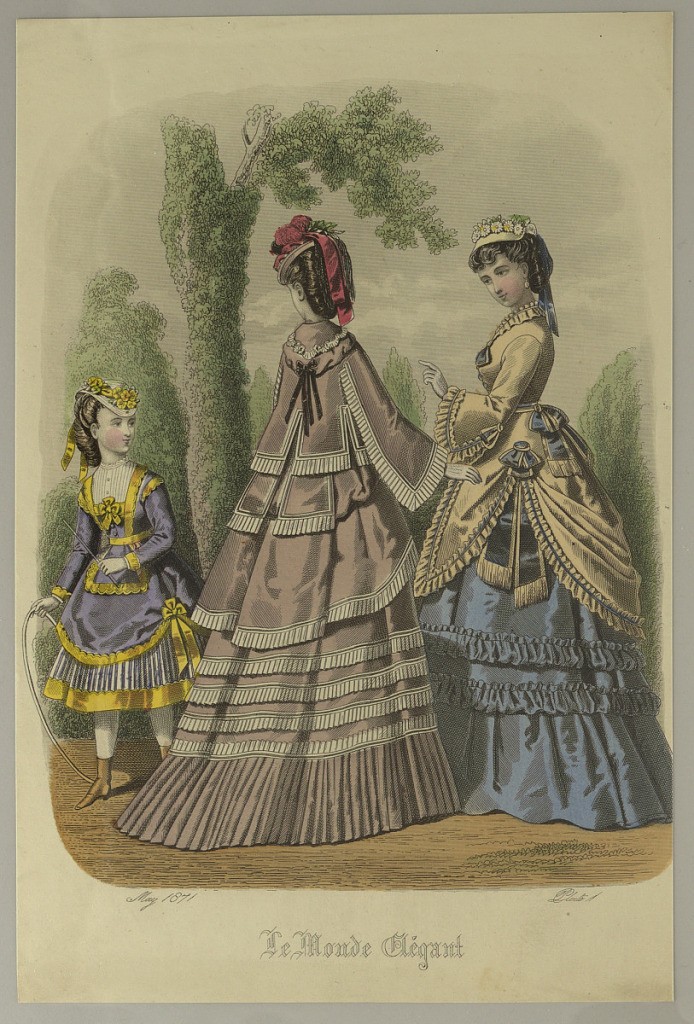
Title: Fashion Plate from Le Monde Elégant
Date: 1871
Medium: Wood engraving, brush and watercolor on paper
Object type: Print
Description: Girl, left in purple and yellow dress. Two women; center one in pale violet and white pleats; right one in blue and beige. Trees beyond. Title and date below.